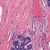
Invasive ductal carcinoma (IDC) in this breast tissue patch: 0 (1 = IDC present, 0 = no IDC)